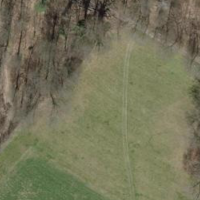
EUNIS habitat code: 44
Species observed at this site:
Gryllus campestris